Field crop: maize
Growth stage: 2
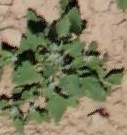
Species: chenopodium